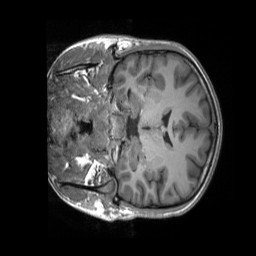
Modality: T1w
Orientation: coronal
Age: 18
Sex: male
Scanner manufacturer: siemens
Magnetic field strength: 3 T
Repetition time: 2.3 s
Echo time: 0.00232 s